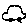
Label: car